Question: I have tested the following script locally on my machine and everything works perfectly the way I want it. However, when I upload my files to my server at 1and1, on the log-in script when I click the "submit" button, it just stays on the log-in screen.
I'm also not sure, but perhapes the problem isn't with sessions, but with use of my header function.
'''
<?php
session_start();
require ("login.php");
include ("header.php");
include ("subnav.php");
if ((isset($_SESSION['user'])) && (isset($_SESSION['admin'])))
header('Location: admin/index.php' );
if ((isset($_SESSION['user'])) && (!isset($_SESSION['admin'])))
header('Location: customer/index.php' );
if ((isset($_GET['logout'])) == 1) {
session_destroy();
header('Location: index.php');
}
if (isset($_POST['submit']))
if($_POST['username'] == 'jay') {
$_SESSION['user'] = 'jay';
$_SESSION['admin'] = 1;
header('Location: admin/index.php' );
}
else if ($_POST['username'] == 'william'){
$_SESSION['user'] = 'william';
header('Location: customer/index.php' );
}
else {
header('Location: http://www.google.com' );
}
?>
<h2>System Log-In</h2>
<form action="" method="post">
<ul id="login">
<li>
Username: <br>
<input type="text" name="username"></li>
<li>
Password: <br>
<input type="password" name="password">
</li>
<li>
<input type="submit" value="Log-In" name ="submit" id="submit">
</li>
<li>
<br><a href=#>Register Here.</a>
</li>
<li>
If you are having problems with the log-in process, please send us an <a href="mailto:here@here.us">e-mail</a>.
</li>
</ul>
</form>
<?php
include ("footer.php");
?>
'''

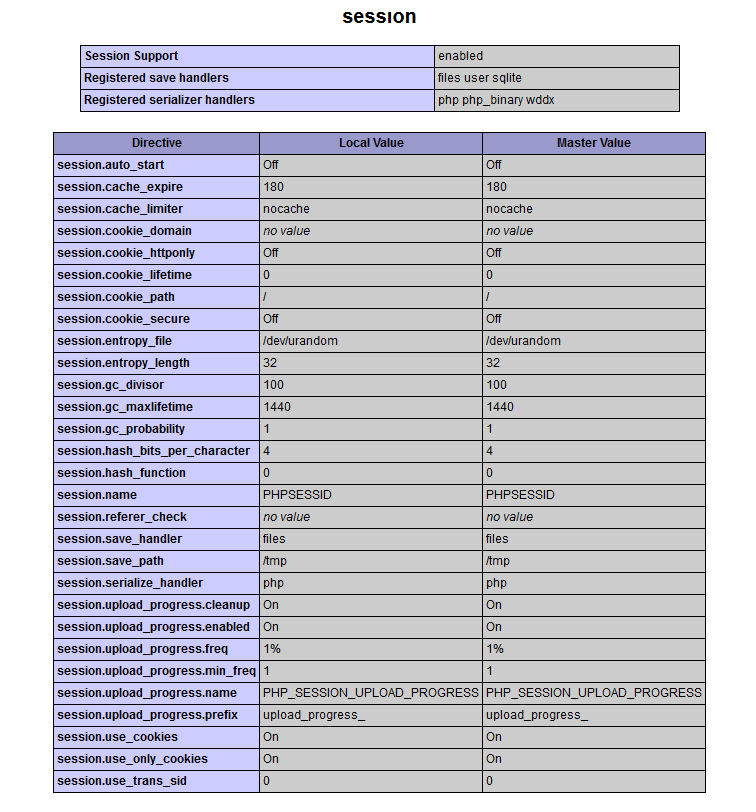
Answer: Put curly braces at this point in the code to properly complete the block of code:
'''
if( isset( $_POST['submit'] ) )
'''
In general, it is best to always use curly braces for all if statements even if they are one line. This helps to prevent confusion problems like this.